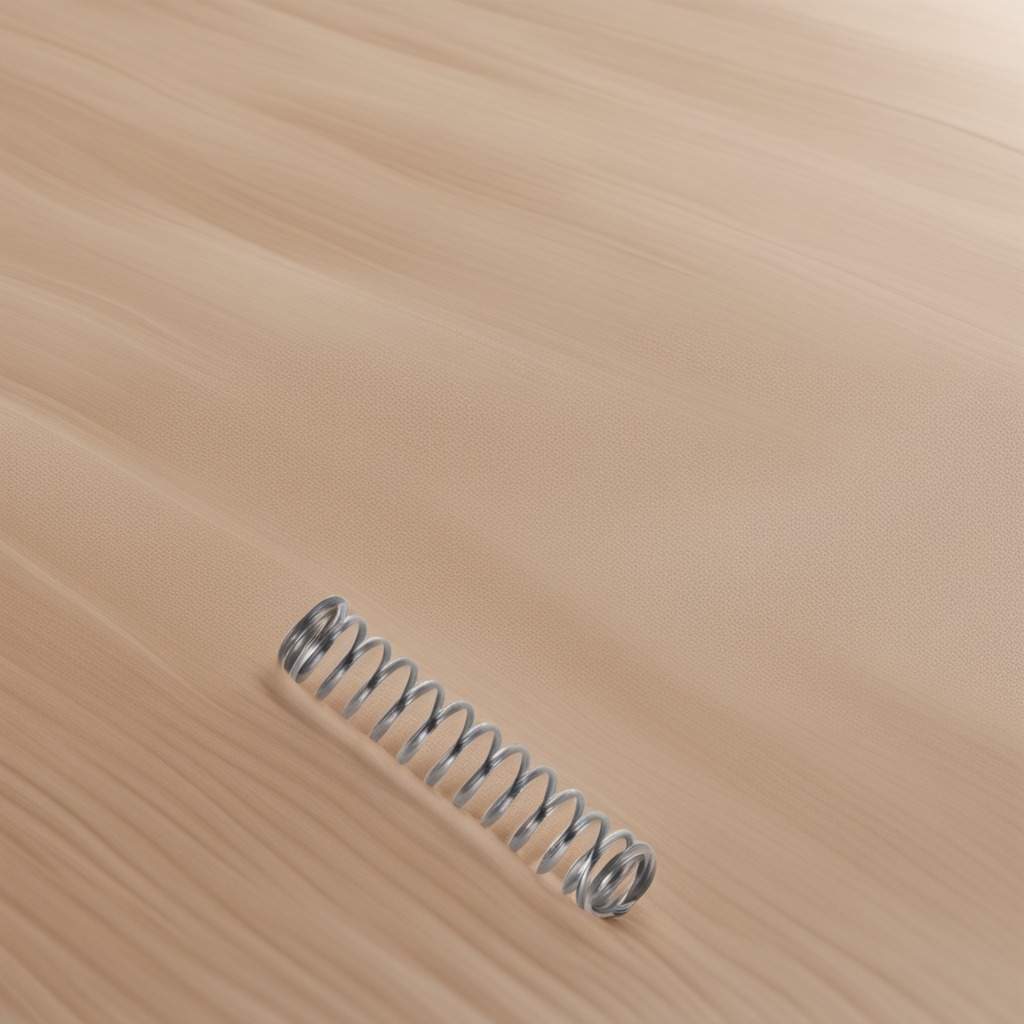
A coiled metal spring lying on a wooden table in an outdoor workshop during daytime bright natural light soft shadows worn but beneath the cloth.